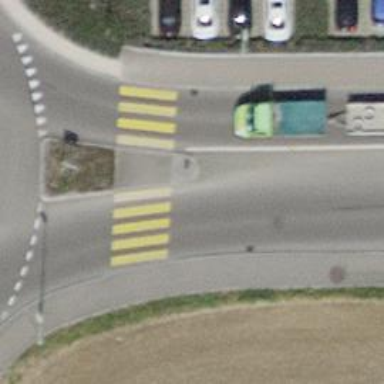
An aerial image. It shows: Zebra crossing on the road.